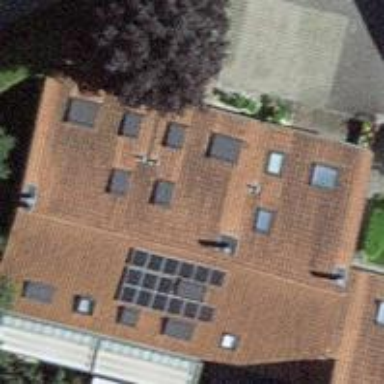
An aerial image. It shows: Terrace building with gabled roof covered in roof tiles.